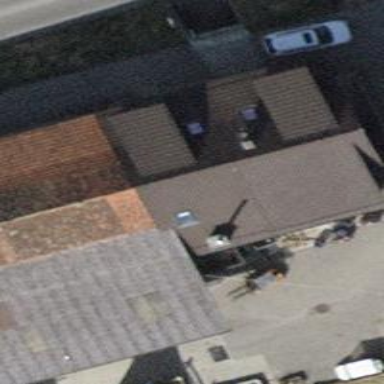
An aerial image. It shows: Restaurant.